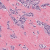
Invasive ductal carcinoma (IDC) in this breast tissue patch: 1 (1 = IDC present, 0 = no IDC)